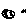
Label: moon